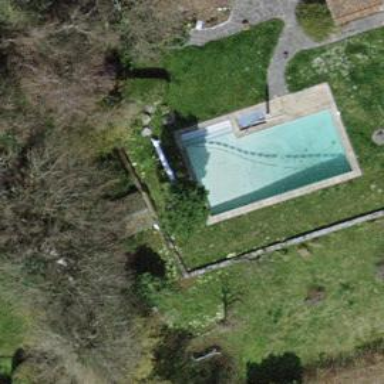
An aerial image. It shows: Swimming pool located in leisure land.